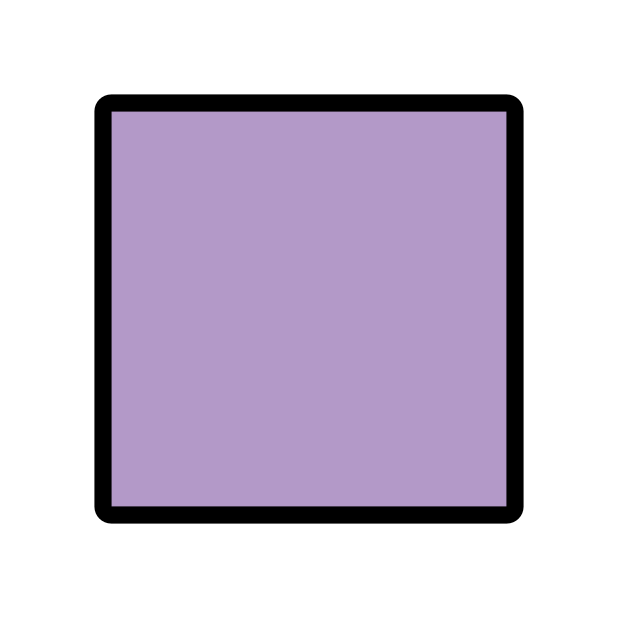
Emoji: 🟪
Name: large purple square
Unicode: 0x1f7ea